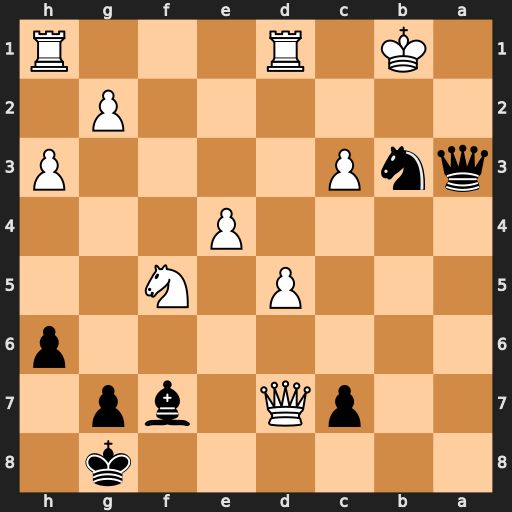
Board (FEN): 6k1/2pQ1bp1/7p/3P1N2/4P3/qnP4P/6P1/1K1R3R
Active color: b
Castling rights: -
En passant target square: -
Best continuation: Qa1+ Kc2 Qa2+ Kd3 Nc5+ Ke3 Nxd7